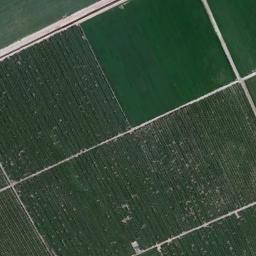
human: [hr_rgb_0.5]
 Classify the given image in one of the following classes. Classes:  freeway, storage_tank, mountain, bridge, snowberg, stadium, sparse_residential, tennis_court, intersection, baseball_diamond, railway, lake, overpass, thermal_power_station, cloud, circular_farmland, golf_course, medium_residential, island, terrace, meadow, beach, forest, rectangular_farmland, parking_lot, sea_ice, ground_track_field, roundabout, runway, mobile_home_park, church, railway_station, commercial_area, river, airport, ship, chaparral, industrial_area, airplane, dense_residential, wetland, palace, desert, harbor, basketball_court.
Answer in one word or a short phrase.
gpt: rectangular_farmland